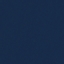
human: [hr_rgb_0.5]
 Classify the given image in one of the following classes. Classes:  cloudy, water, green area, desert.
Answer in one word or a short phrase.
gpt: water